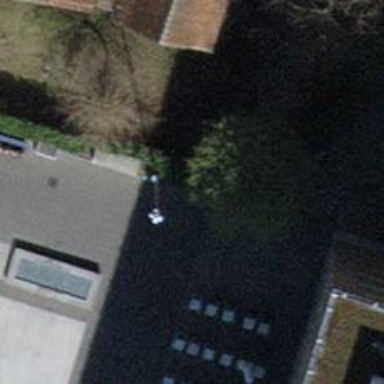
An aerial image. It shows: Blue bench.